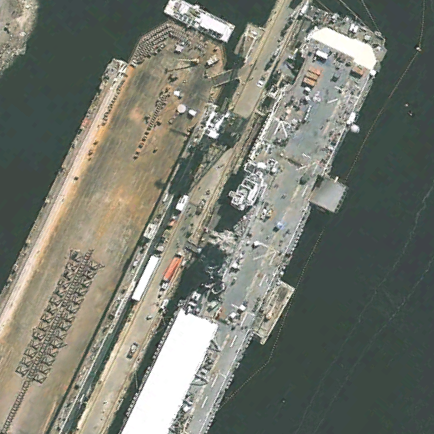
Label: Wasp-class_assault_ship